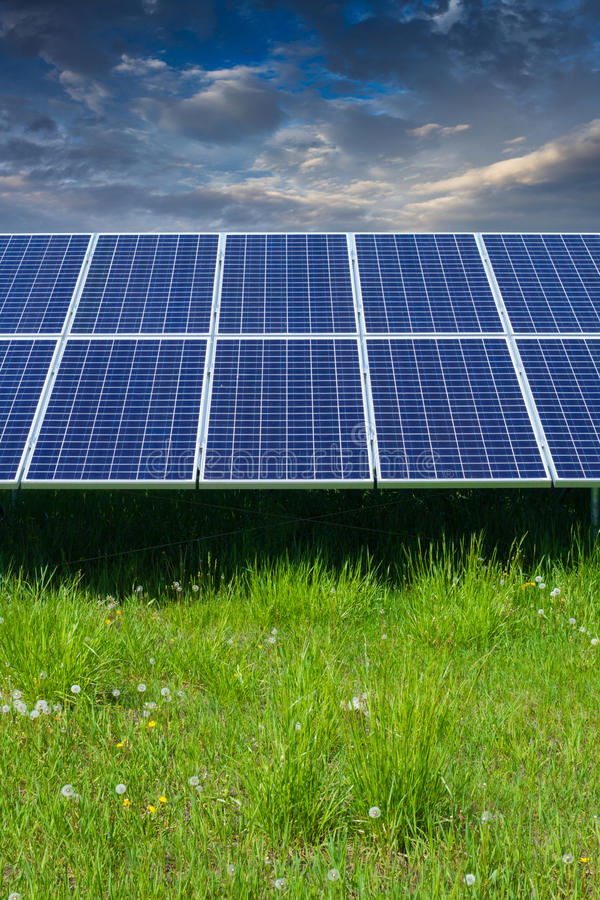
Label: Clean